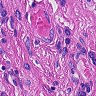
Metastatic tissue present: no